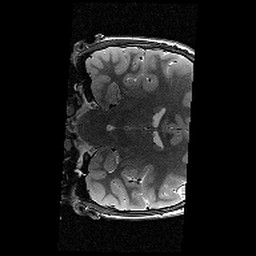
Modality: T2w
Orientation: coronal
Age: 13
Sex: female
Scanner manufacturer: siemens
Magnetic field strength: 3 T
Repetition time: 8.46 s
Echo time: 0.067 s